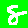
Digit: 8